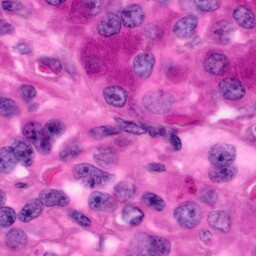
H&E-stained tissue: Pancreatic